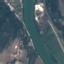
Land use / land cover class: River